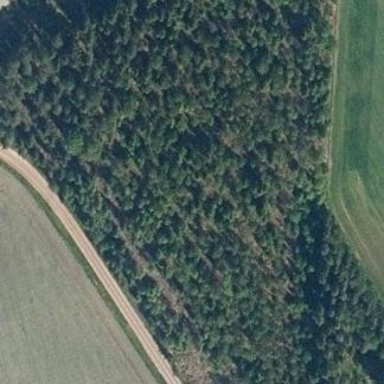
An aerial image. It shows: Beautiful woodland area.